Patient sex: M
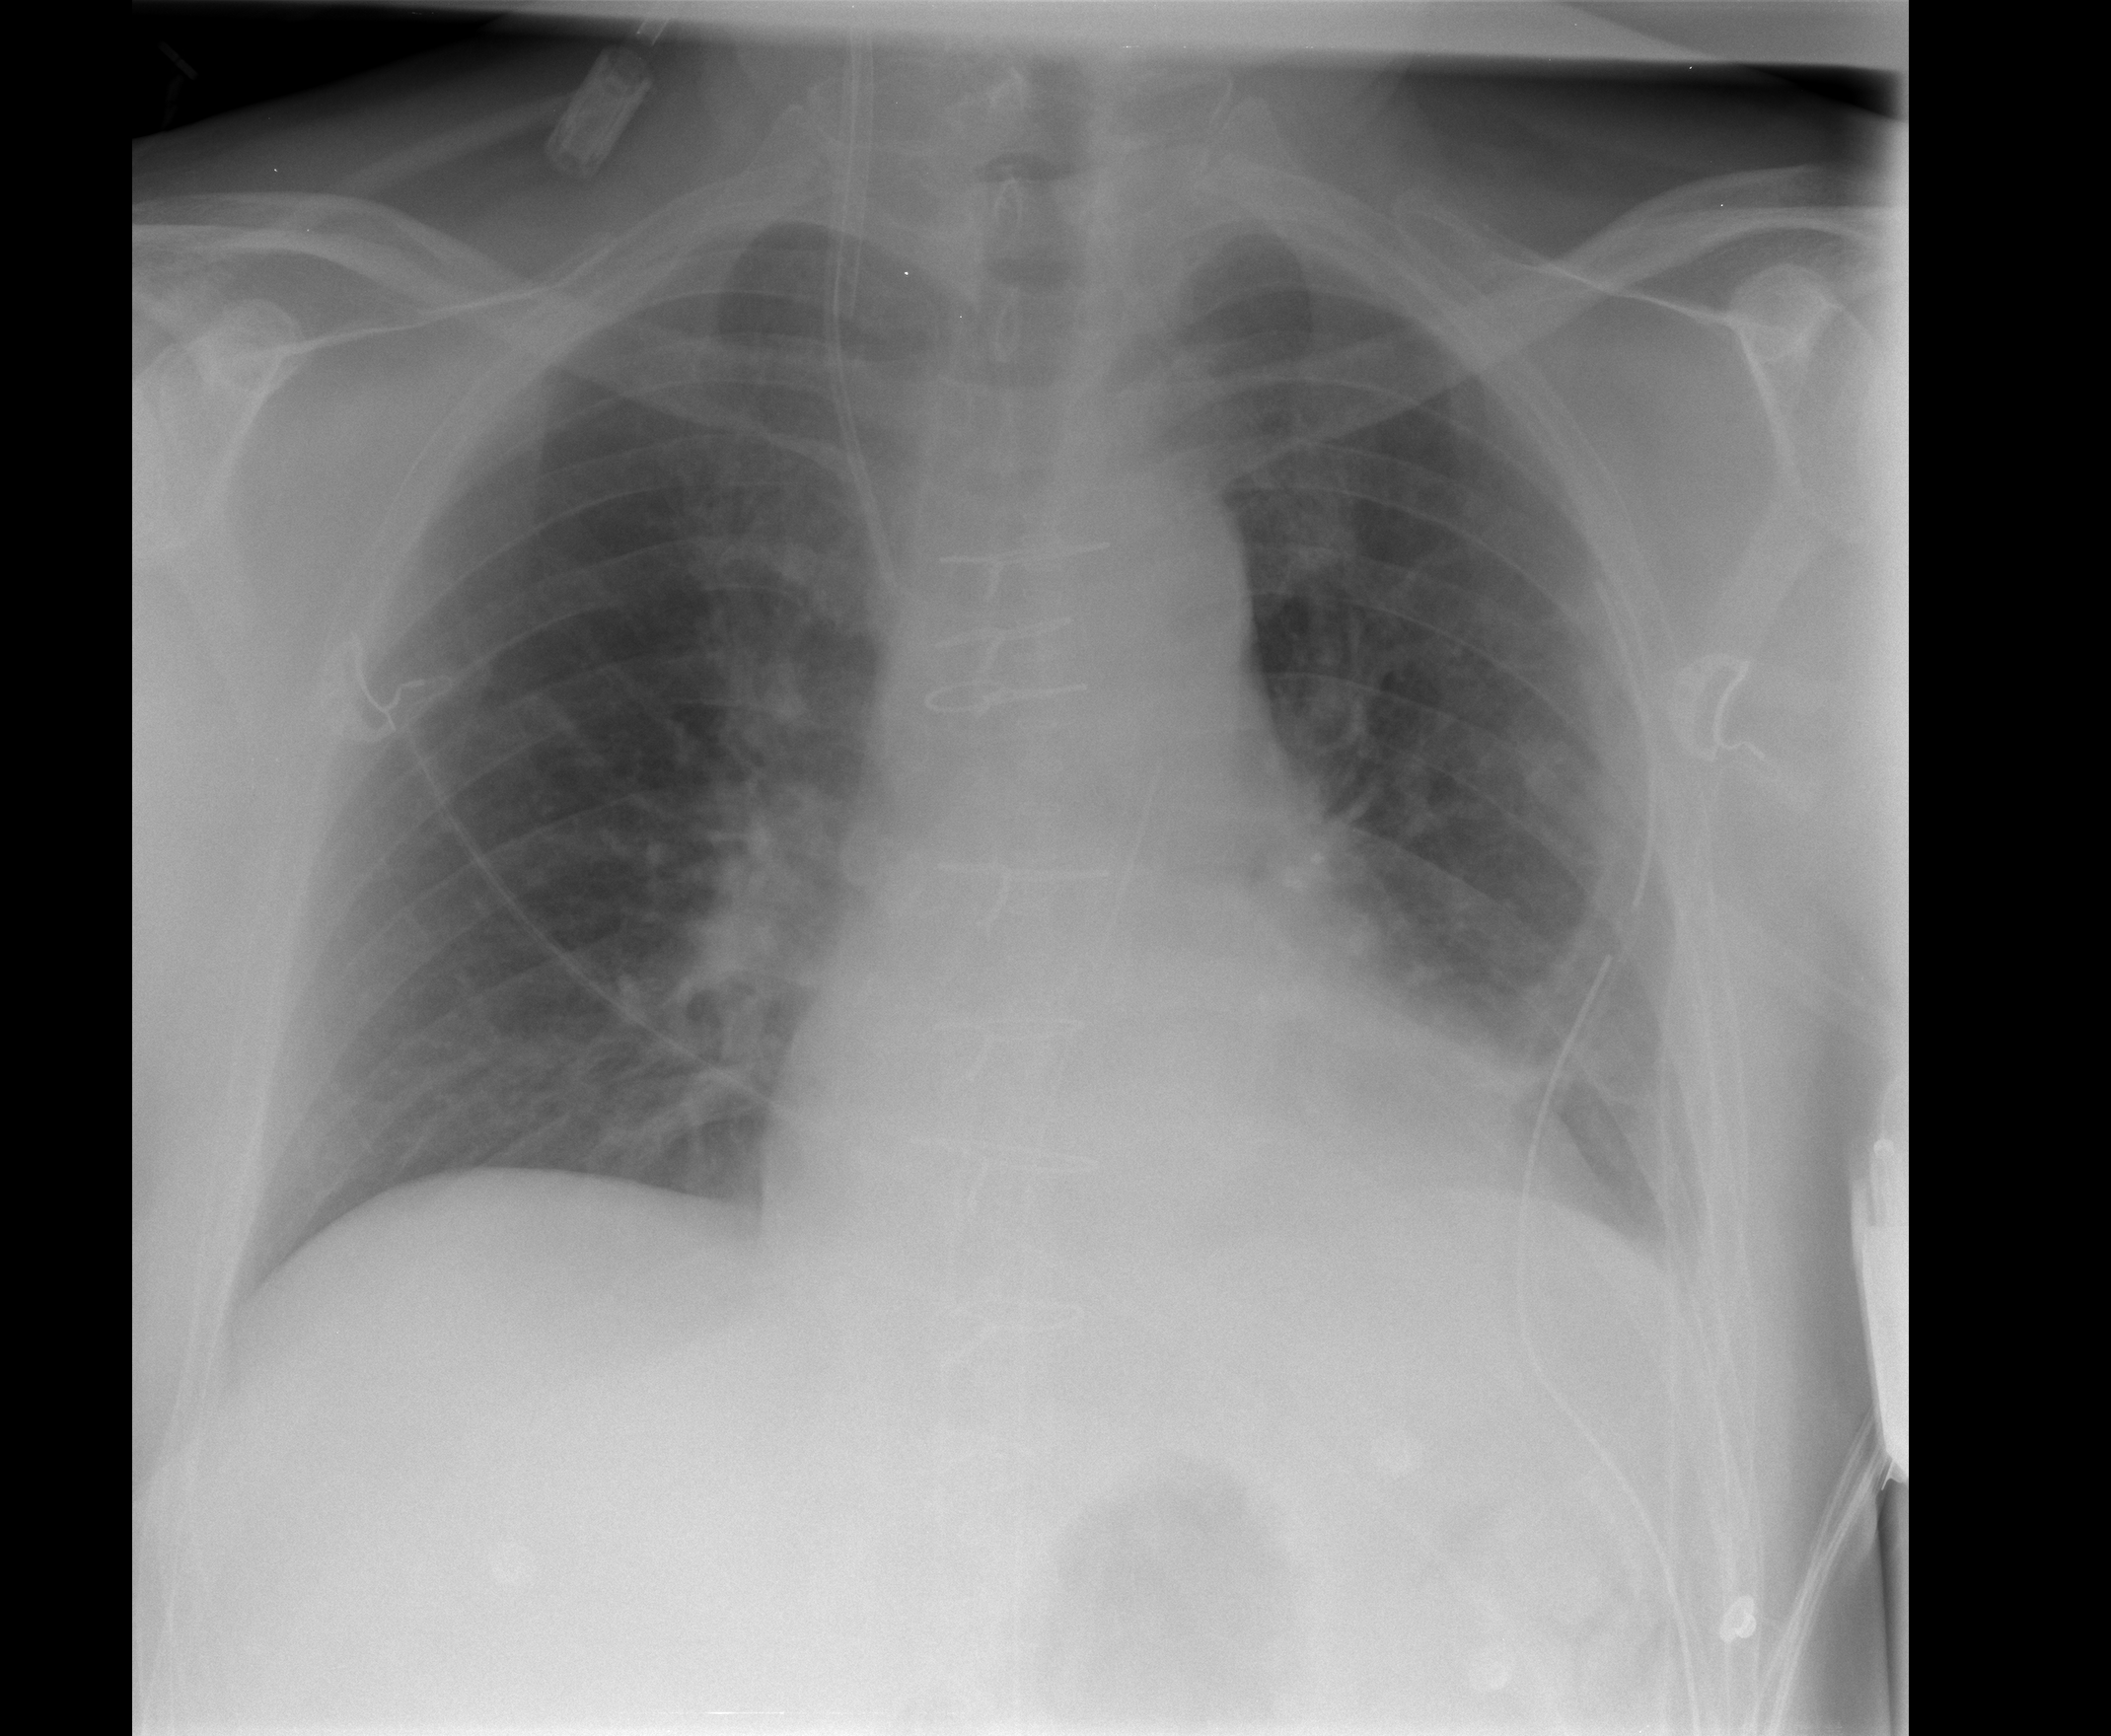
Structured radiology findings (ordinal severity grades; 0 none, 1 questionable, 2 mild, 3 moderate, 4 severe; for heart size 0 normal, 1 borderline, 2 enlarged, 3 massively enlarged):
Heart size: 0
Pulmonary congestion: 2
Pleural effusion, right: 0
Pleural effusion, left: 0
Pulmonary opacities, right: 0
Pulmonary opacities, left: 0
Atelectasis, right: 0
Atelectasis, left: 2